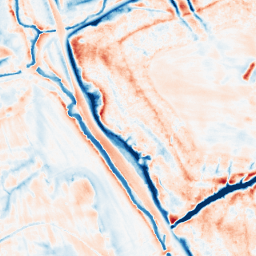
Category: trend_removal
Decomposition family: local_polynomial
Decomposition parameters: window_size: 21
degree: 3
Upsampling method: bilinear
Upsampling parameters: scale: 8
Upsampling scale: 8